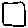
Label: square